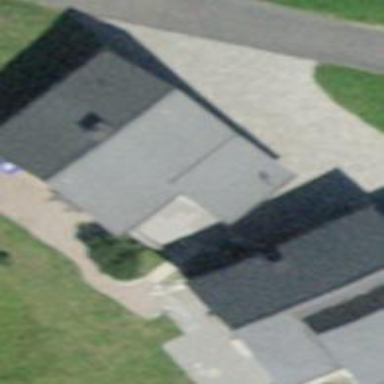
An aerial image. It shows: Detached building.